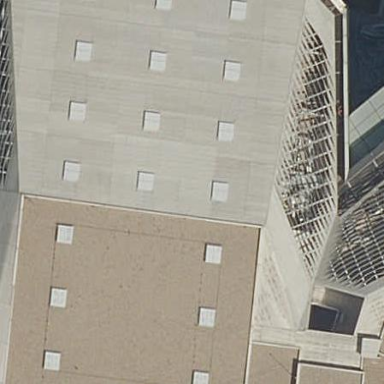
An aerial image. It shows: Part of building.